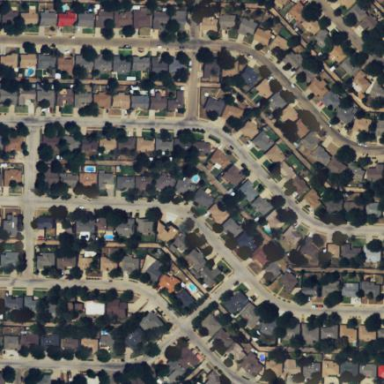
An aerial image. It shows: Residential neighbourhood.